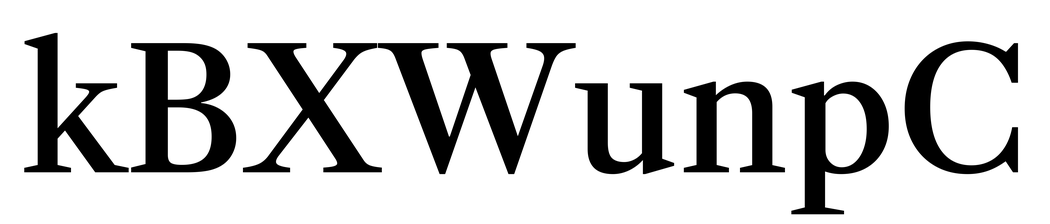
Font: LibreCaslonText_Medium